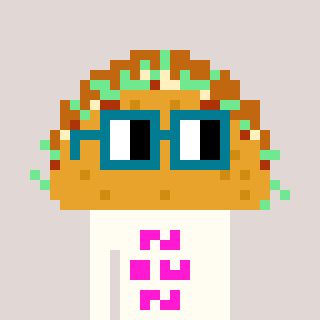
a pixel art character with square dark green glasses, a taco-shaped head and a grayscale-colored body on a warm background